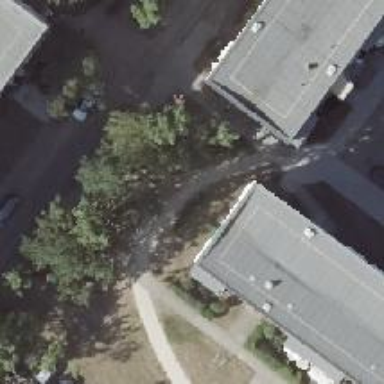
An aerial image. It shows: Compacted footway.